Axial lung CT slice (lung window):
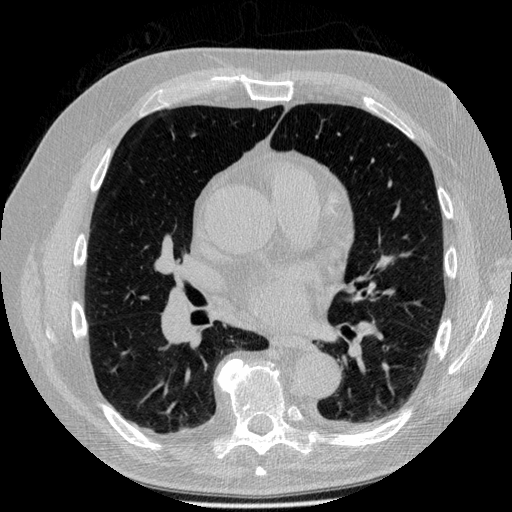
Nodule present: no